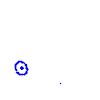
Particle: proton